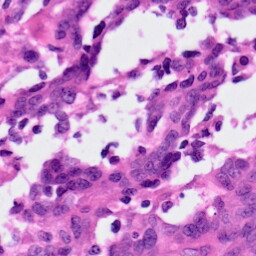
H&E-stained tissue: Ovarian